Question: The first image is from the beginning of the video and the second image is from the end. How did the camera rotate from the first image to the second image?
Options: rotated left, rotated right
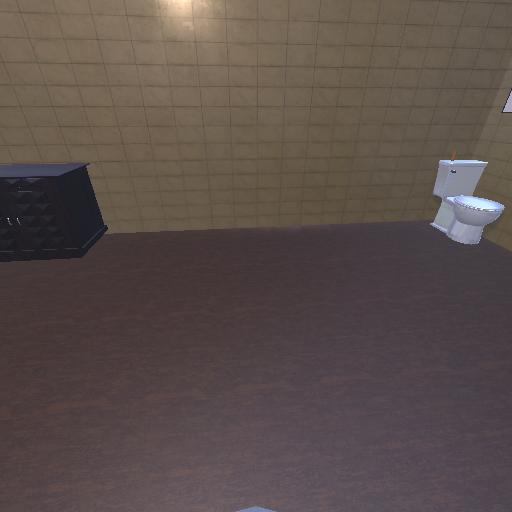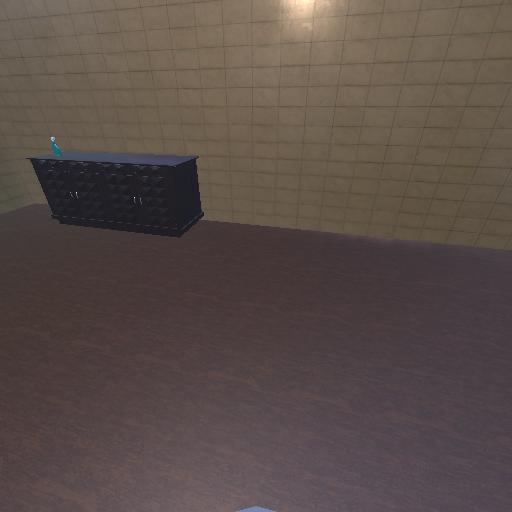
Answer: rotated left